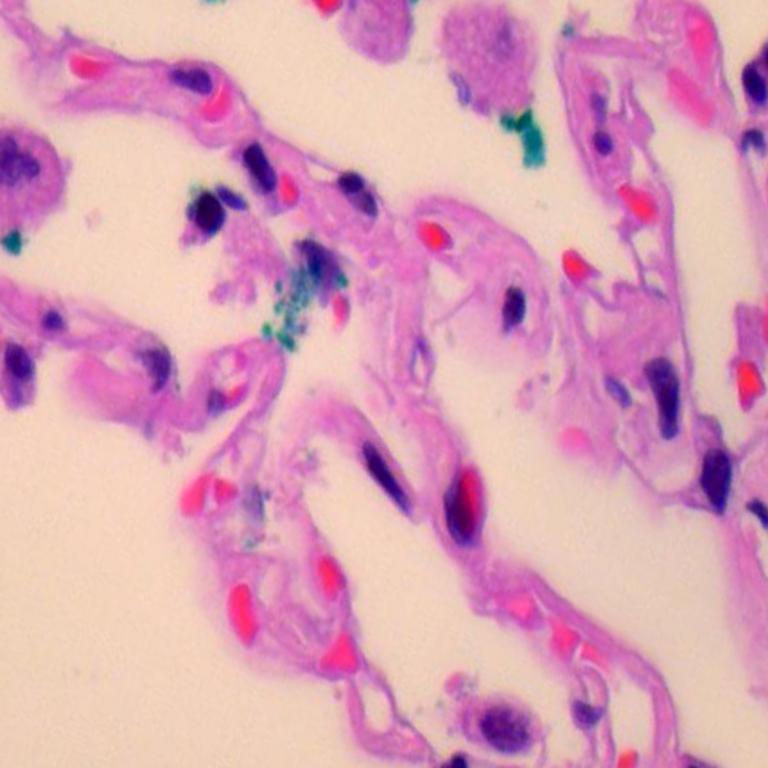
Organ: lung
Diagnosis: benign